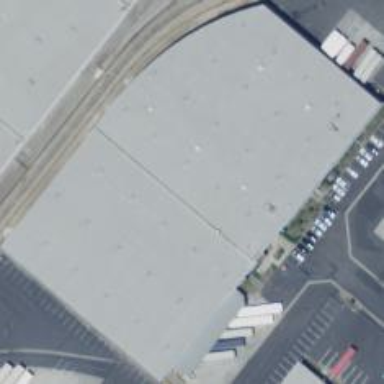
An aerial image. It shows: Warehouse.